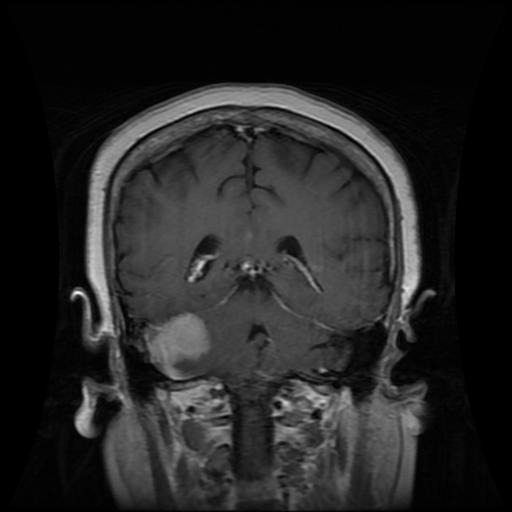
Label: meningioma